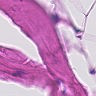
Metastatic tissue present: no